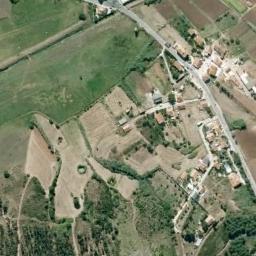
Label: terrace